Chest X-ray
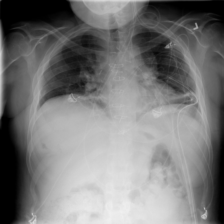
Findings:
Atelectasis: positive
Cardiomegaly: negative
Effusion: negative
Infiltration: positive
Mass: negative
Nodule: negative
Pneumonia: negative
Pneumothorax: negative
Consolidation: negative
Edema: negative
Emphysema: negative
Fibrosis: negative
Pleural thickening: positive
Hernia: negative